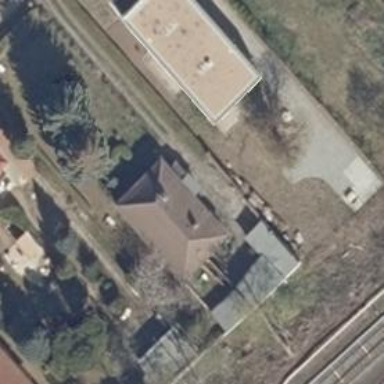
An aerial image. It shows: Detached building with hipped roof shape.